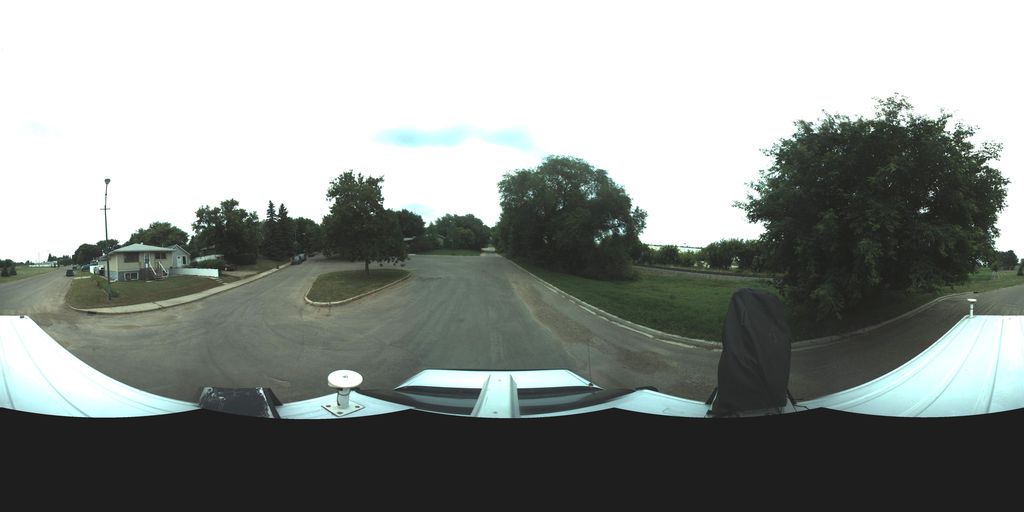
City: saskatoon